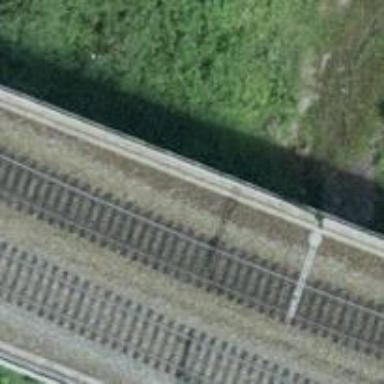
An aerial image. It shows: Railway bridge with electrified contact lines.